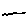
Label: line